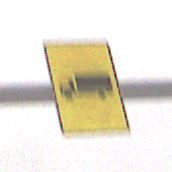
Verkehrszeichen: KFZZulaessigeGesamtmasse3Komma5TOhnePfeilsymbol
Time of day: Midday
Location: Outdoor (Nature)
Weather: Overcast
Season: Winter
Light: Natural